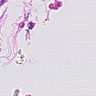
Metastatic tissue present: no